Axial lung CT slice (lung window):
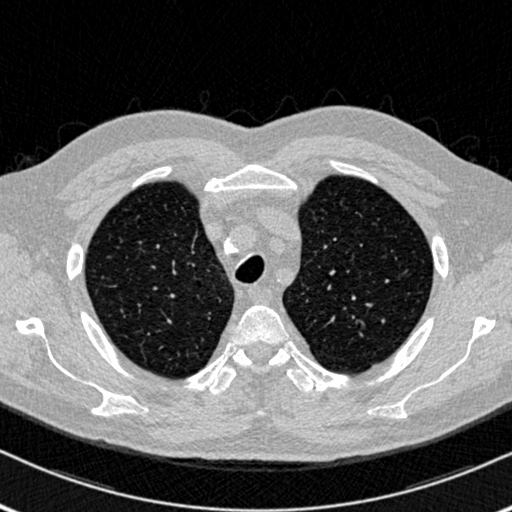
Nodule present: no